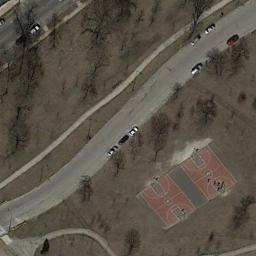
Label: basketball_court